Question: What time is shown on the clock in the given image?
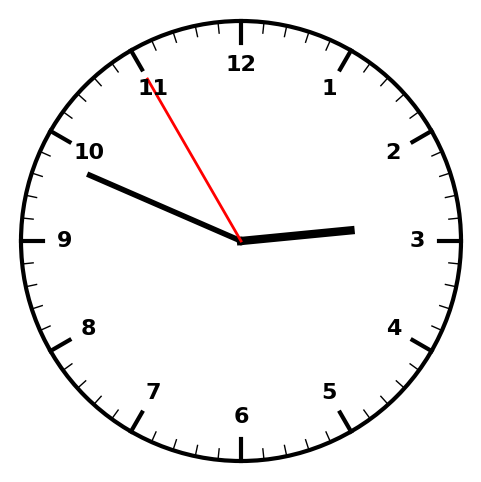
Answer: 02:48:55